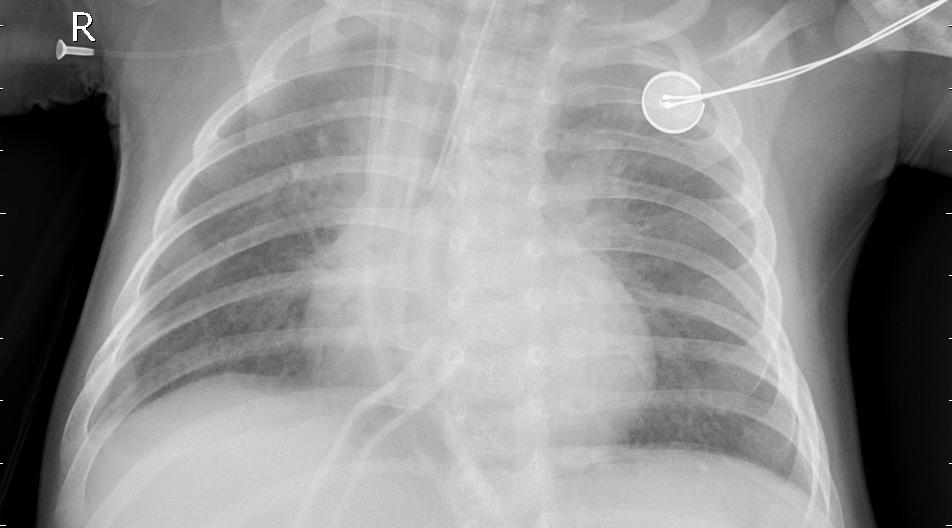
Diagnosis: PNEUMONIA